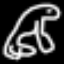
Label: frog